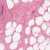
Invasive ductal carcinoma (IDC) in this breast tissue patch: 0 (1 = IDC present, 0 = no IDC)